Question: I'm having a weird issue with some JSON data.
'''
{
"title" : "Counties",
"data": [
{
"Name": "Baker",
"latlng": [
"44.65488,-118.42475",
"44.64548,-118.38275",
"44.62488,-118.34425",
"0,0",
"1,0"
]
}
]
}
'''
When I use .getJSON for the file with this data I am getting an syntax error but if I take out the last two entries from the latlng array it will work correctly.
I put the JSON though the linter at jsonlint.com and it says it's valid JSON but chrome and firefox can't parse it for some reason.
The code that is getting the json file:
'''
$(function() {
$.getJSON("json/counties.json", function(data){
console.log(data);
});
$(document).ajaxError(function(event, jqxhr, settings, exception){
console.log(exception);
});
});
'''
The exception that is logged from Chrome
'''
SyntaxError {}
'''
And the exception that is logged from Firefox
'''
[15:07:33.965] (new SyntaxError("JSON.parse: unexpected non-whitespace character after JSON data", "http://ajax.googleapis.com/ajax/libs/jquery/1.9.1/jquery.min.js", 3))
'''
As far as I can tell there aren't any characters after the JSON in the data, here's a screen shot

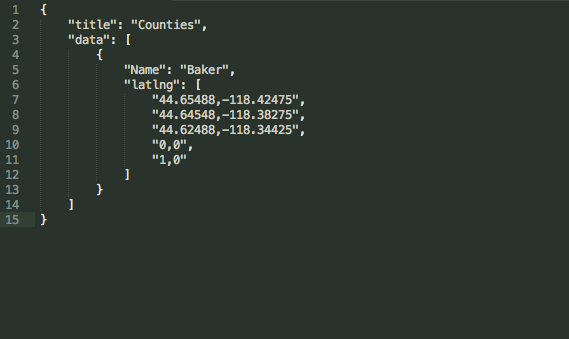
Answer: Your code is all working fine for me, and the data you're showing is fine, so there must just be something weird going on in your environment.
First thing I'd suggest is to watch your raw HTTP response in Fiddler or your browser's network tab, and see if there's anything unexpected there - maybe you've got a proxy server appending garbage to your data or something like that.
If not, then try opening up your 'counties.json' file in a binary editor and look for any unexpected byte in there, maybe something invisible or a funky quotation mark or something. This is all ASCII here in your example, so it should be pretty easy to spot any character that doesn't belong.